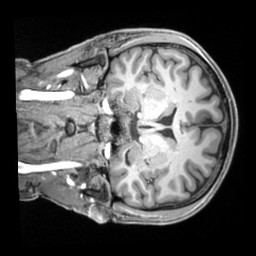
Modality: T1w
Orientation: coronal
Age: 25
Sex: male
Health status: ill
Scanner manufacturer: siemens
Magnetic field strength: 3 T
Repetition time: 2.2 s
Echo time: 0.00218 s